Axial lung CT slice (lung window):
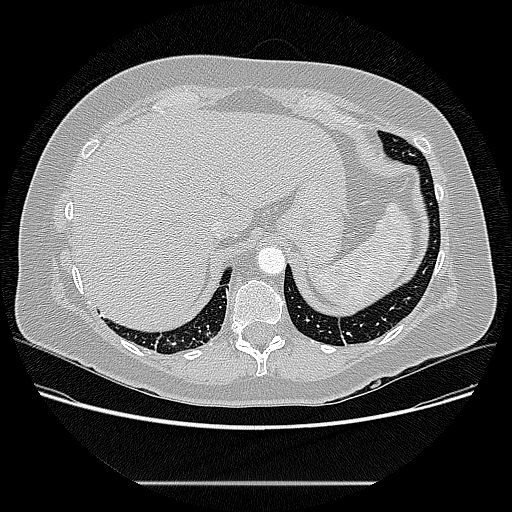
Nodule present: no